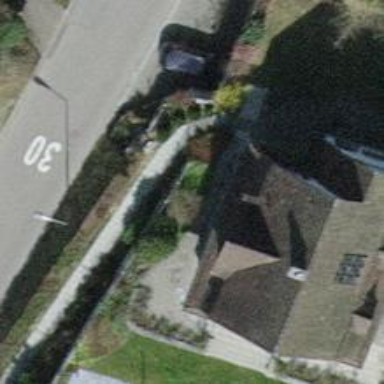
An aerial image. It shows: Hedge acting as barrier.